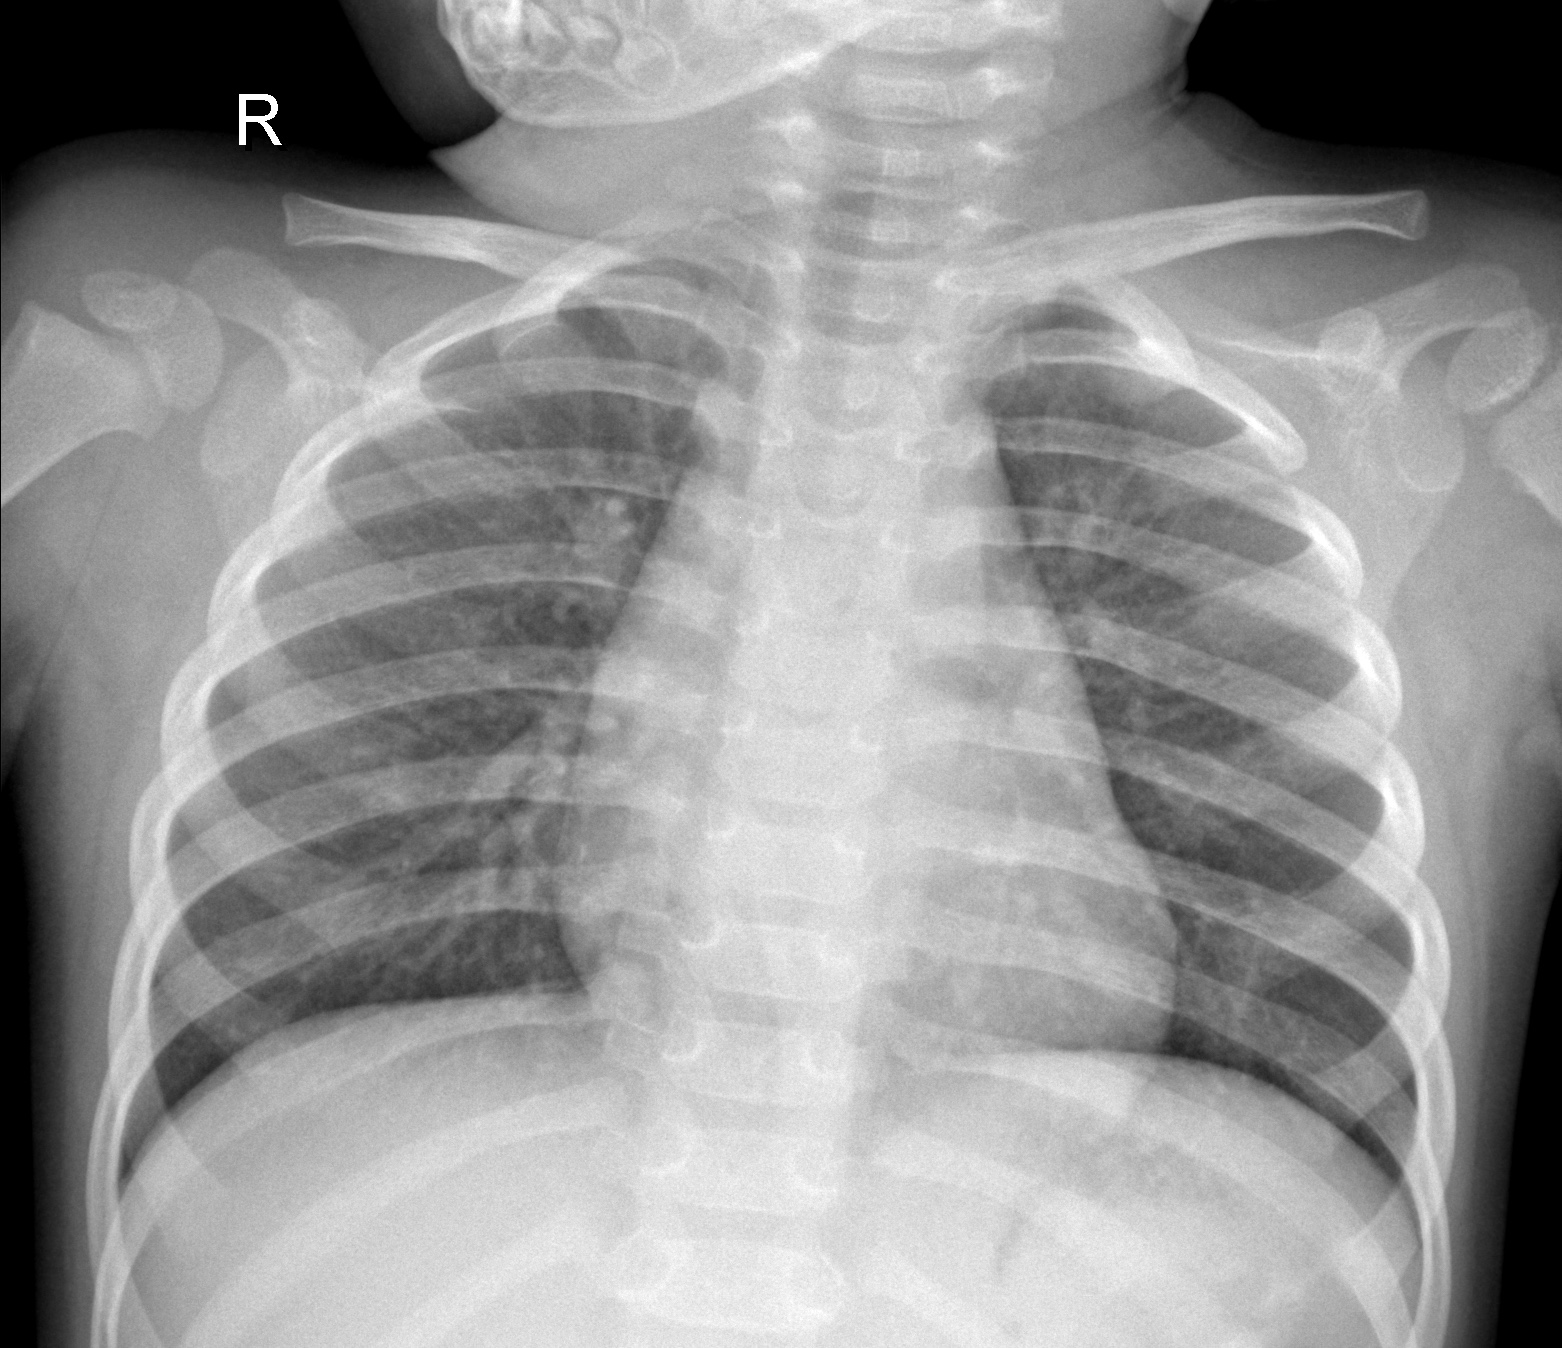
Diagnosis: NORMAL